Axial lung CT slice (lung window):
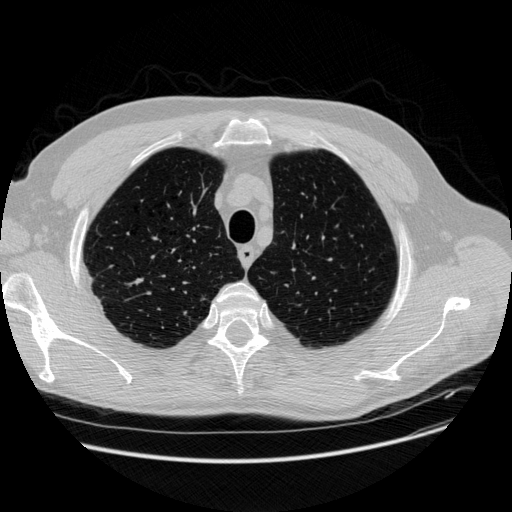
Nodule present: no